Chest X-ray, PA view. Patient: 56 years old, sex M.
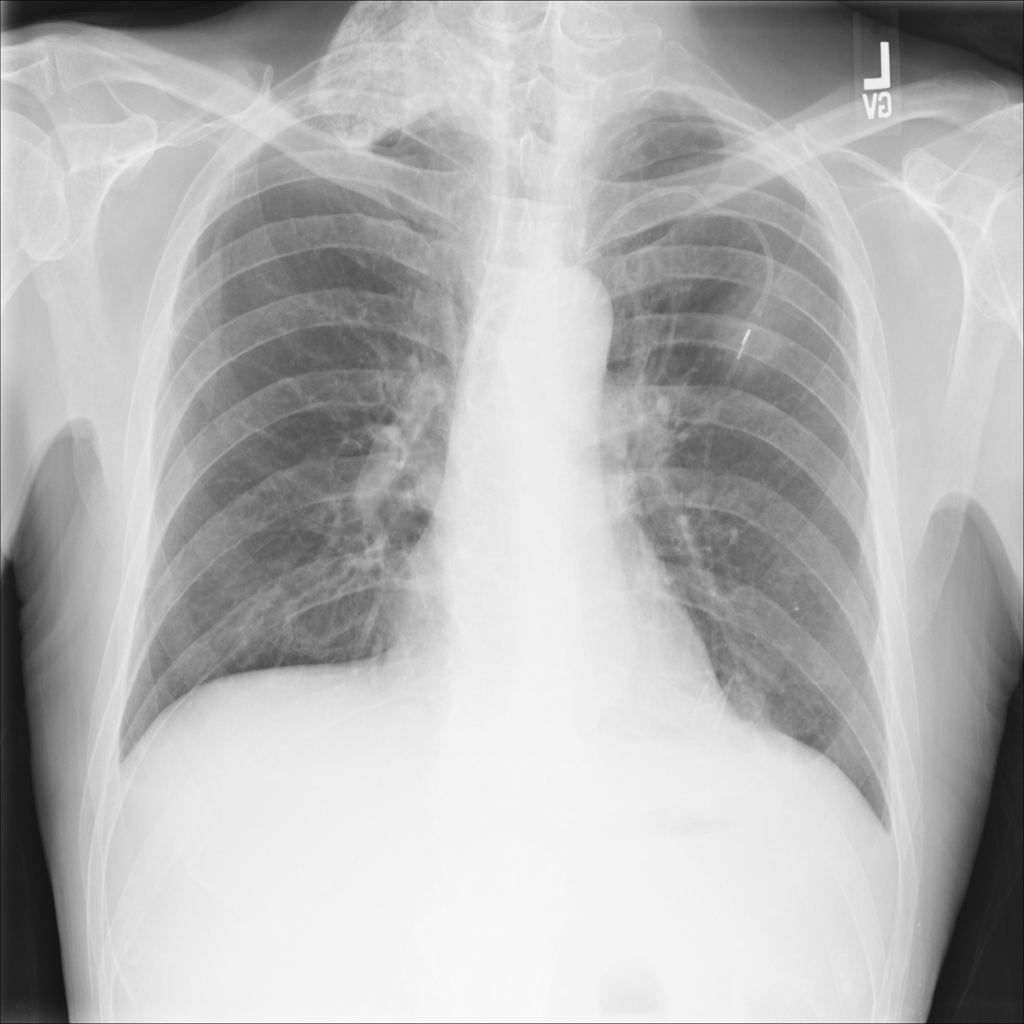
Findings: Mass